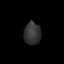
Tissue: prostate
Cell type: B cells
Senescence score: 0.7227
Nuclear area (px): 373
Mean DAPI intensity: 51.539